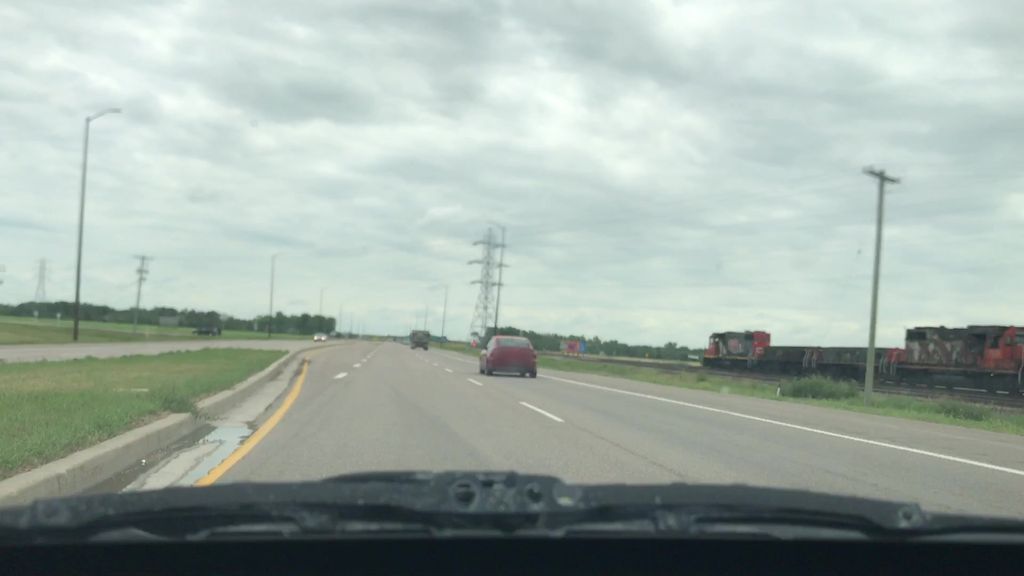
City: winnipeg